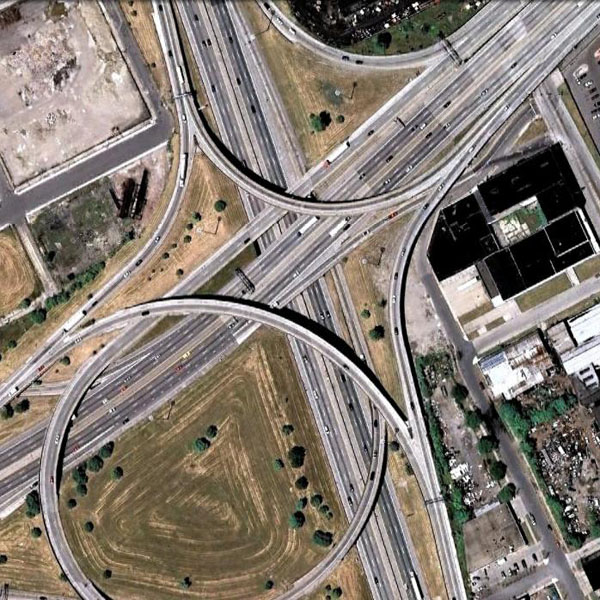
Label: Viaduct